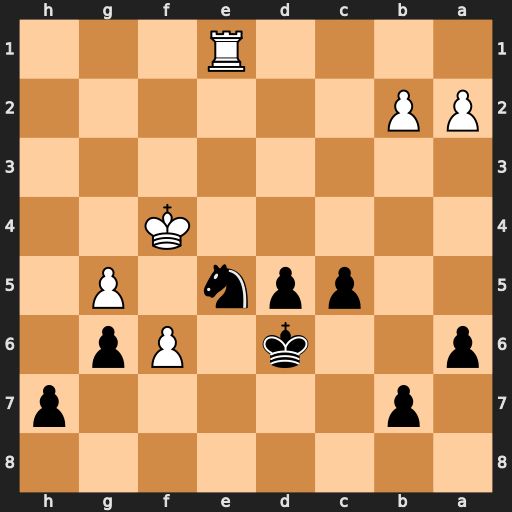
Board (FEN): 8/1p5p/p2k1Pp1/2ppn1P1/5K2/8/PP6/4R3
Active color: b
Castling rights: -
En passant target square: -
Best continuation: Nd3+ Ke3 Nxe1